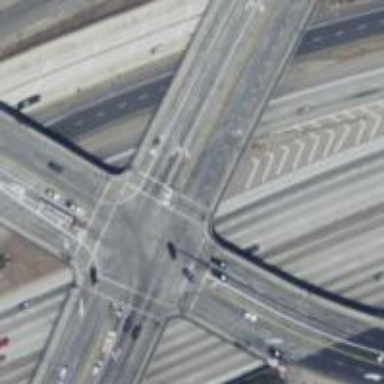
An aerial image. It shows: Primary highway crossing over bridge.